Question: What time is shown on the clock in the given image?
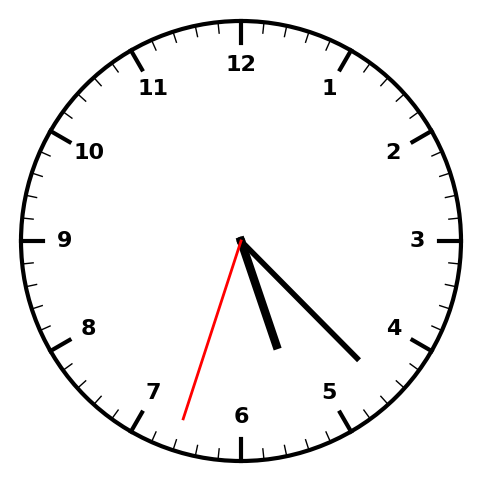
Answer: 05:22:33